Question: I have an ng-repeat in a table. There are several of these tables inside a larger table. Each row has buttons for "add another" (which I have working) and remove current row/move row up-down (which I don't).

They are created with an array, each group in the table has its own array, with one member to start.
'''
vm.choices1 = [{ id: 'choice1' }];
vm.choices2 = [{ id: 'choice1' }];
vm.choices3 = [{ id: 'choice1' }];
'''
Clicking the plus button passes the current array and pushes a new item onto it, thus adding a repeater.
'''
vm.addNewChoice = function(arr) {
var newItemNo = arr.length + 1;
arr.push({
'id': 'choice' + newItemNo
});
};
'''
This works fine. Of course, now I have been asked to add the delete button and up/down buttons.
I get in concept what I need to do: I suppose somehow when the delete button is clicked I need to pass that index number to a delete function and pop that index from the array thats passed:
'''
vm.deleteChoice = function(arr) {
arr.splice(index, index+1); //??
};
'''
But I'm not sure how to get and pass the clicked index to the function. I used to know how to do this in jQuery, but not in Angular. If I can get the index of the clicked item into my function, I'm sure I can figure out the u/down buttons from there too.
Basic punker: <URL>
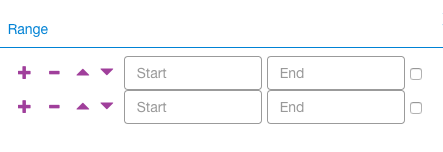
Answer: The directive 'ng-repeat' creates a scope for every item that it iterates through. Part of the data assigned to this scope is the attribute '$index' which will be equal to the index in the array of the item/object.
Source: <URL>